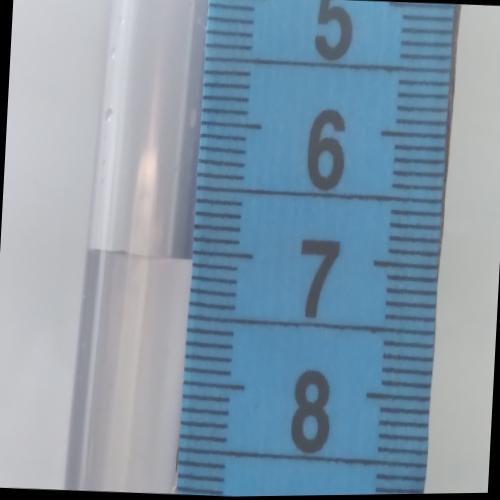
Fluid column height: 7.1 cm